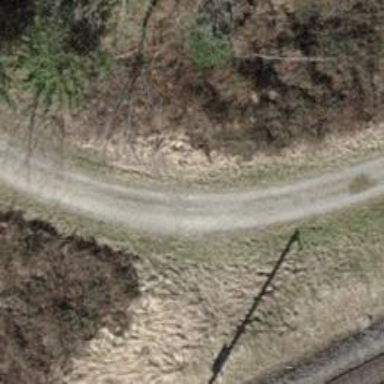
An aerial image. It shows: Gravel track with grade 3 tracktype.